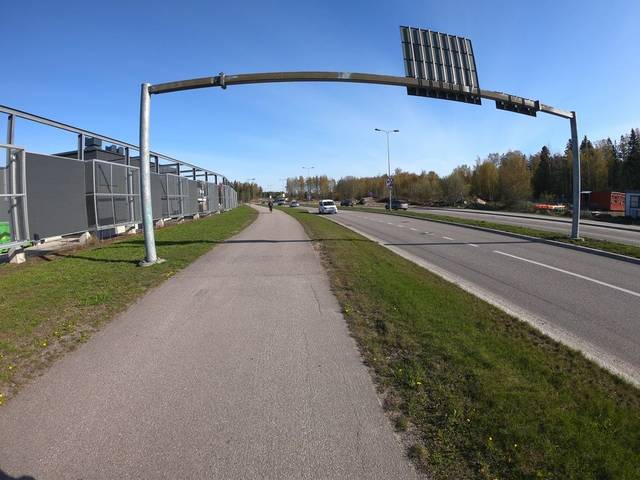
Region: Finland
Coordinates: 60.202, 24.787